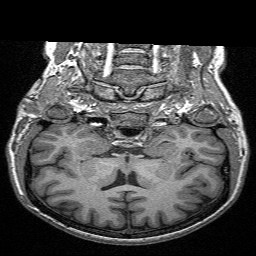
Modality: T1w
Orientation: sagittal
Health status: ill
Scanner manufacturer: siemens
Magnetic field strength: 3 T
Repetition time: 2.3 s
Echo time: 0.00298 s